Field crop: maize
Growth stage: 2
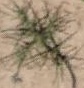
Species: salsola